【题型】选择题　【知识点】平面几何　【难度】easy
已知：如图, 已知 $l_1 // l_2 // l_3$, 它们依次交直线 $l_4$、$l_5$ 于点 $A$、$B$、$C$ 和点 $D$、$E$、$F$, 如果 $DE : DF = 3 : 5$, $AC = 12$, 那么 $BC$ 的长等于( )

A.2 B.4 C.$\frac{24}{5}$ D.$\frac{36}{5}$
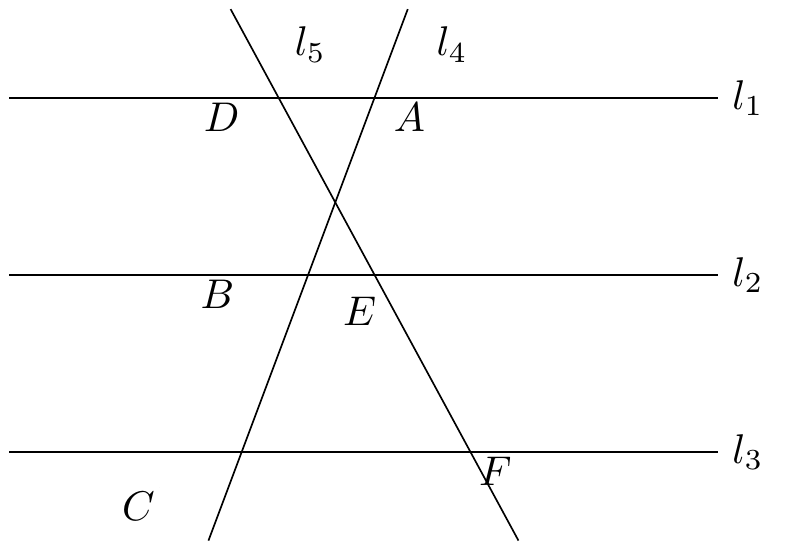
【解答】
解：$\because$ $DE : DF = 3 : 5$, $EF = DF - DE$,

$\therefore$ $EF : DF = 2 : 5$,

$\because$ $l_1 // l_2 // l_3$,

$\therefore$ $\frac{BC}{AC} = \frac{EF}{DF}$,

$\therefore$ $\frac{BC}{12} = \frac{2}{5}$,

$\therefore$ $BC = \frac{24}{5}$。

故选：$C$。